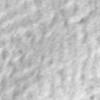
Label: no_change